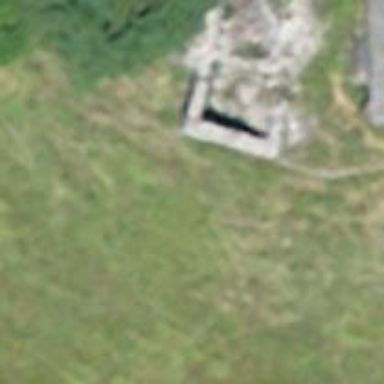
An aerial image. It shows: Historic building in ruins.